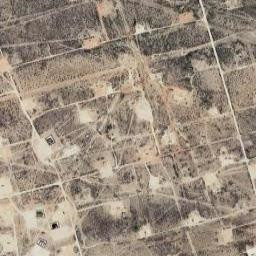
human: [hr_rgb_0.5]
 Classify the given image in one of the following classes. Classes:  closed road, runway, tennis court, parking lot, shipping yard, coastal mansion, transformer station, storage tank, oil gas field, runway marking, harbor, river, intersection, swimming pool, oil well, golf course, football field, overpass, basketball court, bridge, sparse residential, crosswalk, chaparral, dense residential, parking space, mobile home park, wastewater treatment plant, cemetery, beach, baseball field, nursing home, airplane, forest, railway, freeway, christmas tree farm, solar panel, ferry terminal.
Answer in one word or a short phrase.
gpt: oil gas field